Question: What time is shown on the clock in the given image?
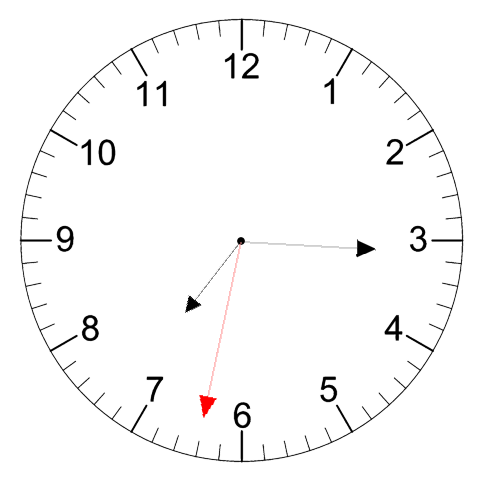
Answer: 07:15:32